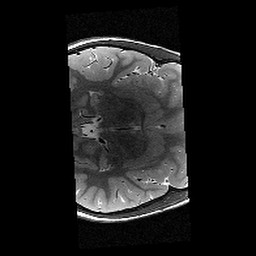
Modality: T2w
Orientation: axial
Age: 9
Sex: female
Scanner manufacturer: siemens
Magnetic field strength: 3 T
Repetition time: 9.23 s
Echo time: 0.067 s